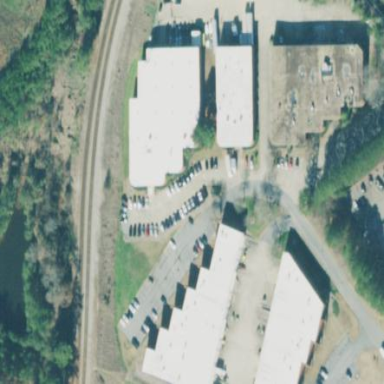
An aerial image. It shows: Warehouse building.